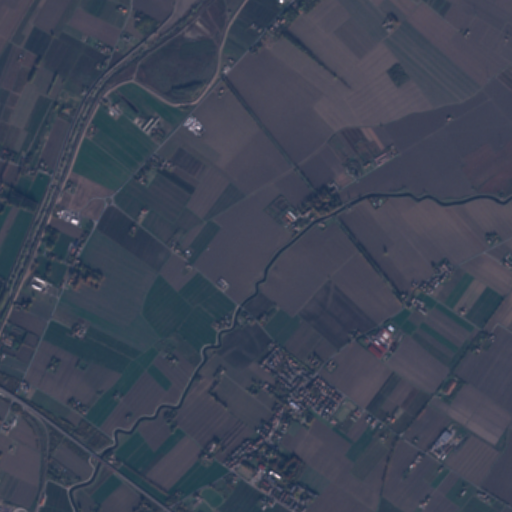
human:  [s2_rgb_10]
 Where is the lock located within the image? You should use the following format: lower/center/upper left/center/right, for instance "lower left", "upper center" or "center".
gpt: The lock is located in the center right of the image.
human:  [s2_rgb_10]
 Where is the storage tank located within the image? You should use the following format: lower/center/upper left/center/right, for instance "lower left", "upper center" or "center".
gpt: The storage tank is located in the lower right of the image.
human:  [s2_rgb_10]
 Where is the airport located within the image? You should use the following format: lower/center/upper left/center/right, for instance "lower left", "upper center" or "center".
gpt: There is no airport in the image.